Field crop: maize
Growth stage: 2
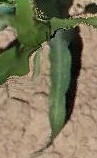
Species: maize